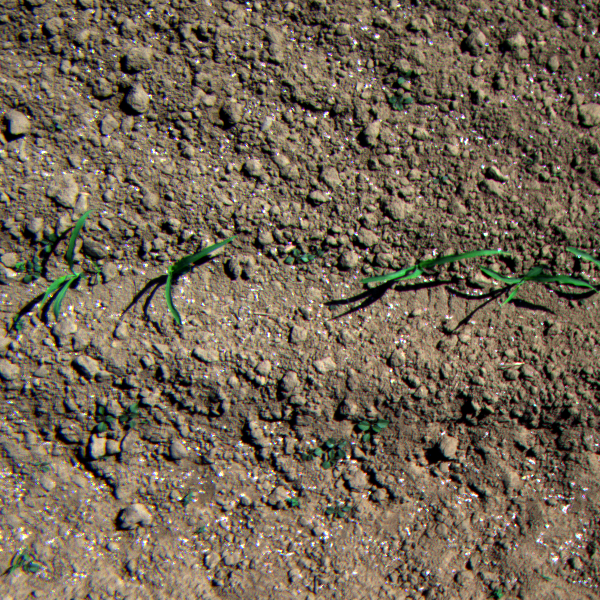
Acquisition date: 2023-05-30
Tile: 0370
Annotated plant instances:
label: weed_other
label: amaranth
label: weed_other
label: amaranth
label: amaranth
label: amaranth
label: amaranth
label: weed_other
label: weed_other
label: amaranth
label: barnyard_grass
label: amaranth
label: amaranth
label: amaranth
label: amaranth
label: amaranth
label: amaranth
label: amaranth
label: amaranth
label: weed_other
label: amaranth
label: amaranth
label: amaranth
label: amaranth
label: amaranth
label: amaranth
label: maize
label: maize
label: maize
label: weed_other
label: maize
label: maize